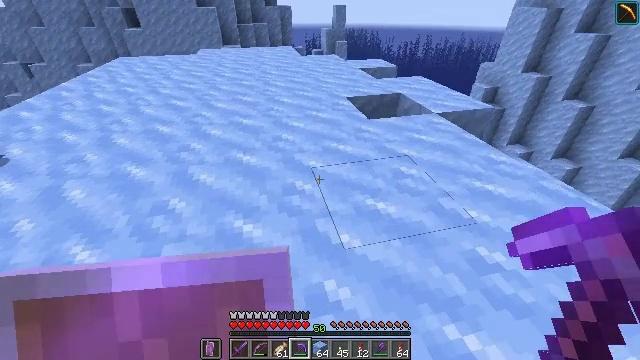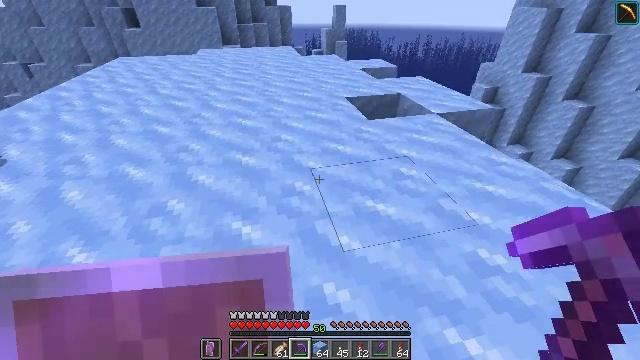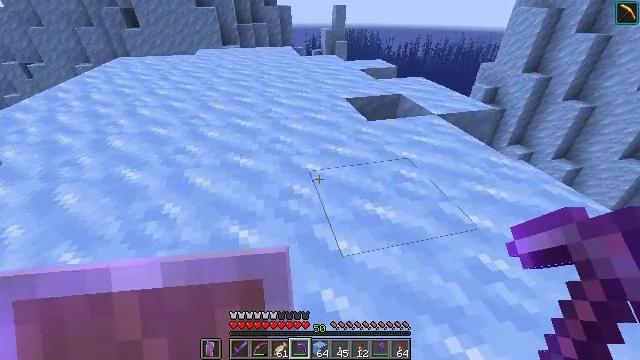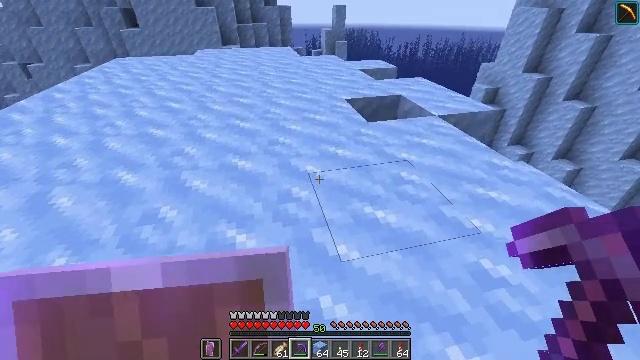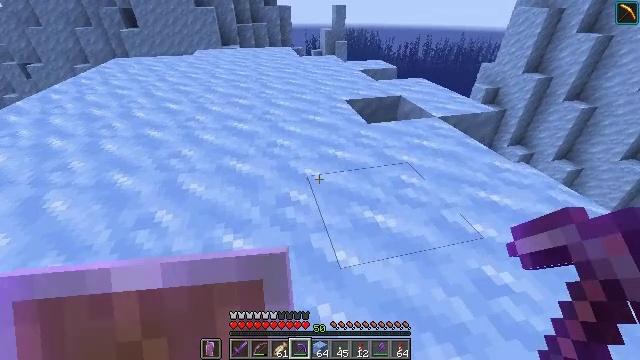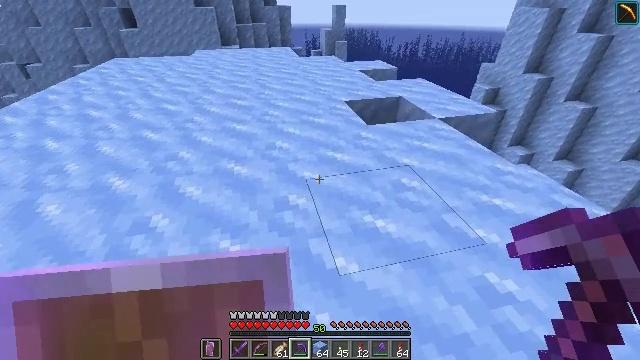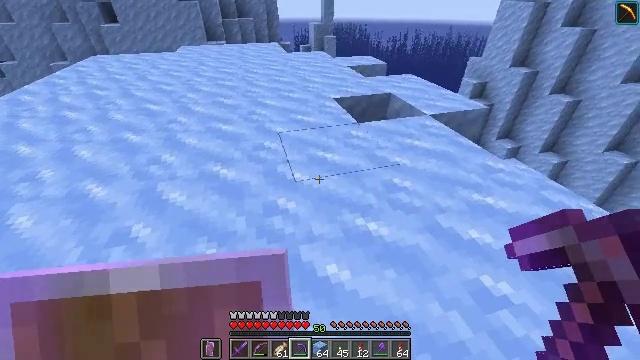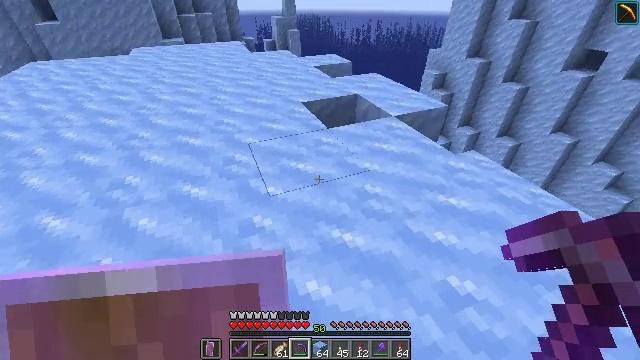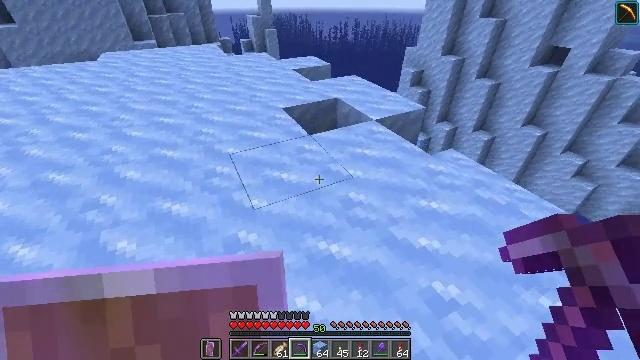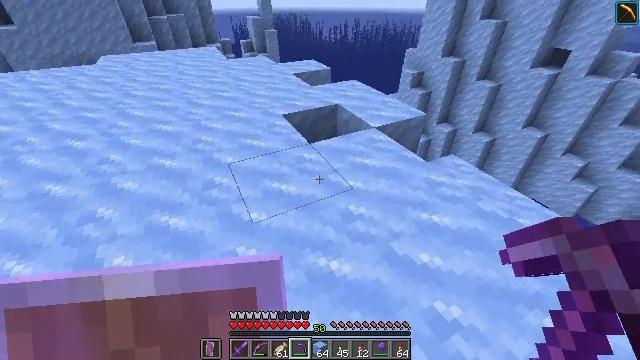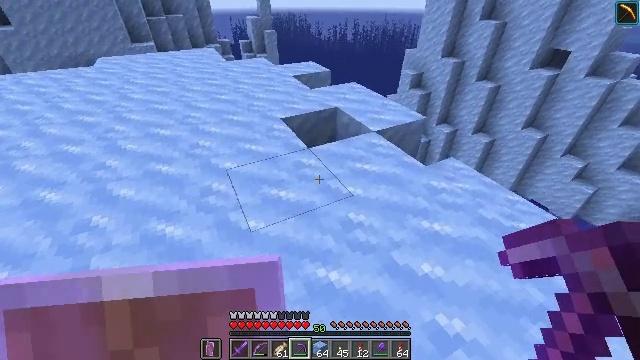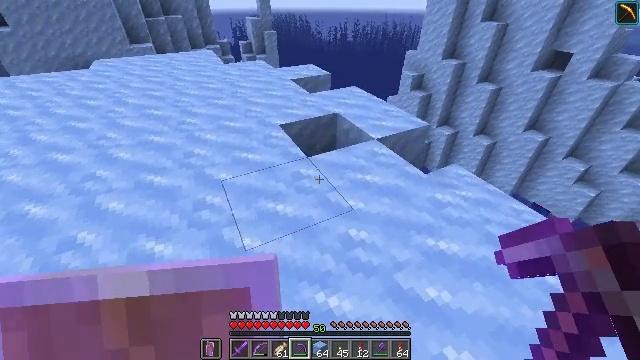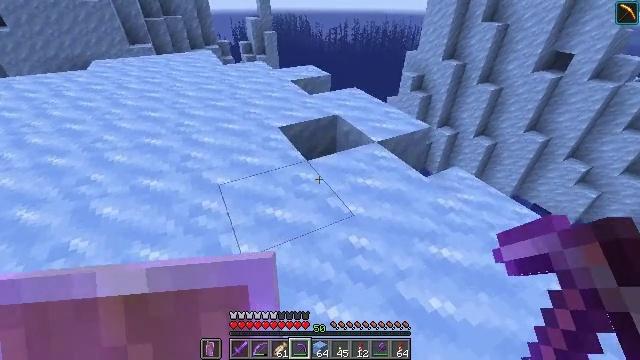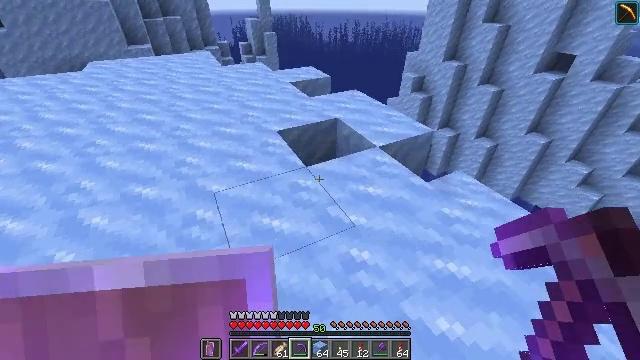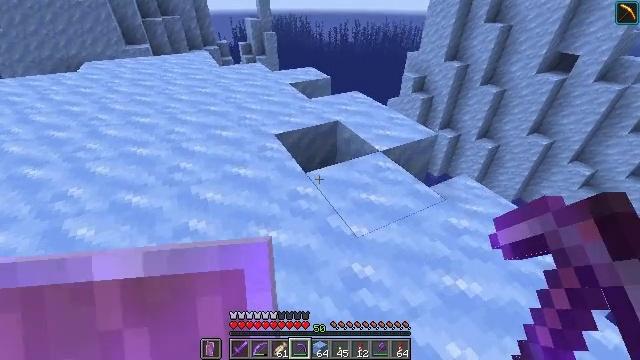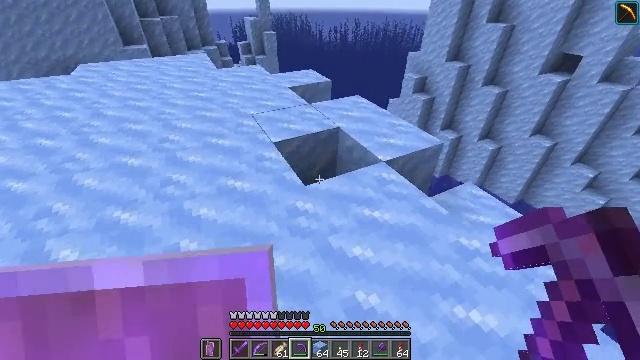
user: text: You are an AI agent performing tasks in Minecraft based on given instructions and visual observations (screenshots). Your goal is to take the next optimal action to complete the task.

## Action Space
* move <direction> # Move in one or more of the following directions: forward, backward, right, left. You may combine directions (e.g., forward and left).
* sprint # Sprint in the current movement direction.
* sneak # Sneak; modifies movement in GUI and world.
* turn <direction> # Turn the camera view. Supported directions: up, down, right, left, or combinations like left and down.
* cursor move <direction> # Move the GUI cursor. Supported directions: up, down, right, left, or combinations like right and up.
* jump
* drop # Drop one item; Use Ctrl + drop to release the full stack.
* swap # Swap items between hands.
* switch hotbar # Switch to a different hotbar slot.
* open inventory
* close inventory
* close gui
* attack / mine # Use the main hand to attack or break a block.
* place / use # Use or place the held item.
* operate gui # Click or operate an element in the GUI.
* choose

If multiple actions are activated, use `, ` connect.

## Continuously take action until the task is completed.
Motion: motion action
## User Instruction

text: Mine packed ice from icy biomes.
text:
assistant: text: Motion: move forward, sneak
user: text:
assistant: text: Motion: move forward, sneak
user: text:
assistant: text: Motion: move forward, sneak
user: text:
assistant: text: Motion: move forward, sneak
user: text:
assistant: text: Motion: move forward, sneak
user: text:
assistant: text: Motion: move forward, turn right
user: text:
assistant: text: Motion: move forward, turn right and down
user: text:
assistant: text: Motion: move forward, turn right
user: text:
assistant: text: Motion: move forward
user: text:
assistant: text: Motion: move forward
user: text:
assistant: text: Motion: move forward
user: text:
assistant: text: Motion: move forward
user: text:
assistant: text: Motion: move forward
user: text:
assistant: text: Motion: move forward
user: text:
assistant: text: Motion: move forward
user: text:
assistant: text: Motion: move forward
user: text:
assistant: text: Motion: move forward, turn down
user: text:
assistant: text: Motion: move forward, turn down
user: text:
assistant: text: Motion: move forward, turn down
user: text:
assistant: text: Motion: move forward, turn down
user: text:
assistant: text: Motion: move forward
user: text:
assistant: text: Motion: move forward, turn down
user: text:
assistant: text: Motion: move forward, turn left and down
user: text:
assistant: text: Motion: move forward, turn left and down
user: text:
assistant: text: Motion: move forward, turn down
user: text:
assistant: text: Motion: turn down
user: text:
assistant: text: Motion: no_op
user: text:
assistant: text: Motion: turn right
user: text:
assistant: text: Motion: turn right and down
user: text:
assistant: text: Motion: turn right and down